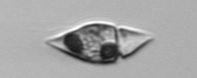
Label: Amphidinium